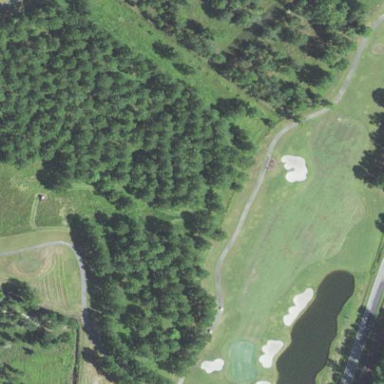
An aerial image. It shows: Scenic golf fairway.